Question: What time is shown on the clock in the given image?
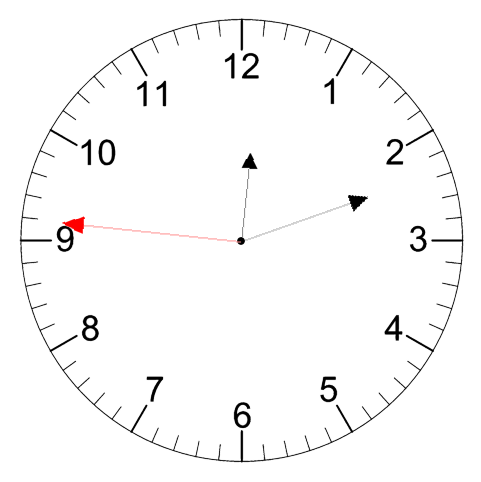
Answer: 12:11:46